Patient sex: M
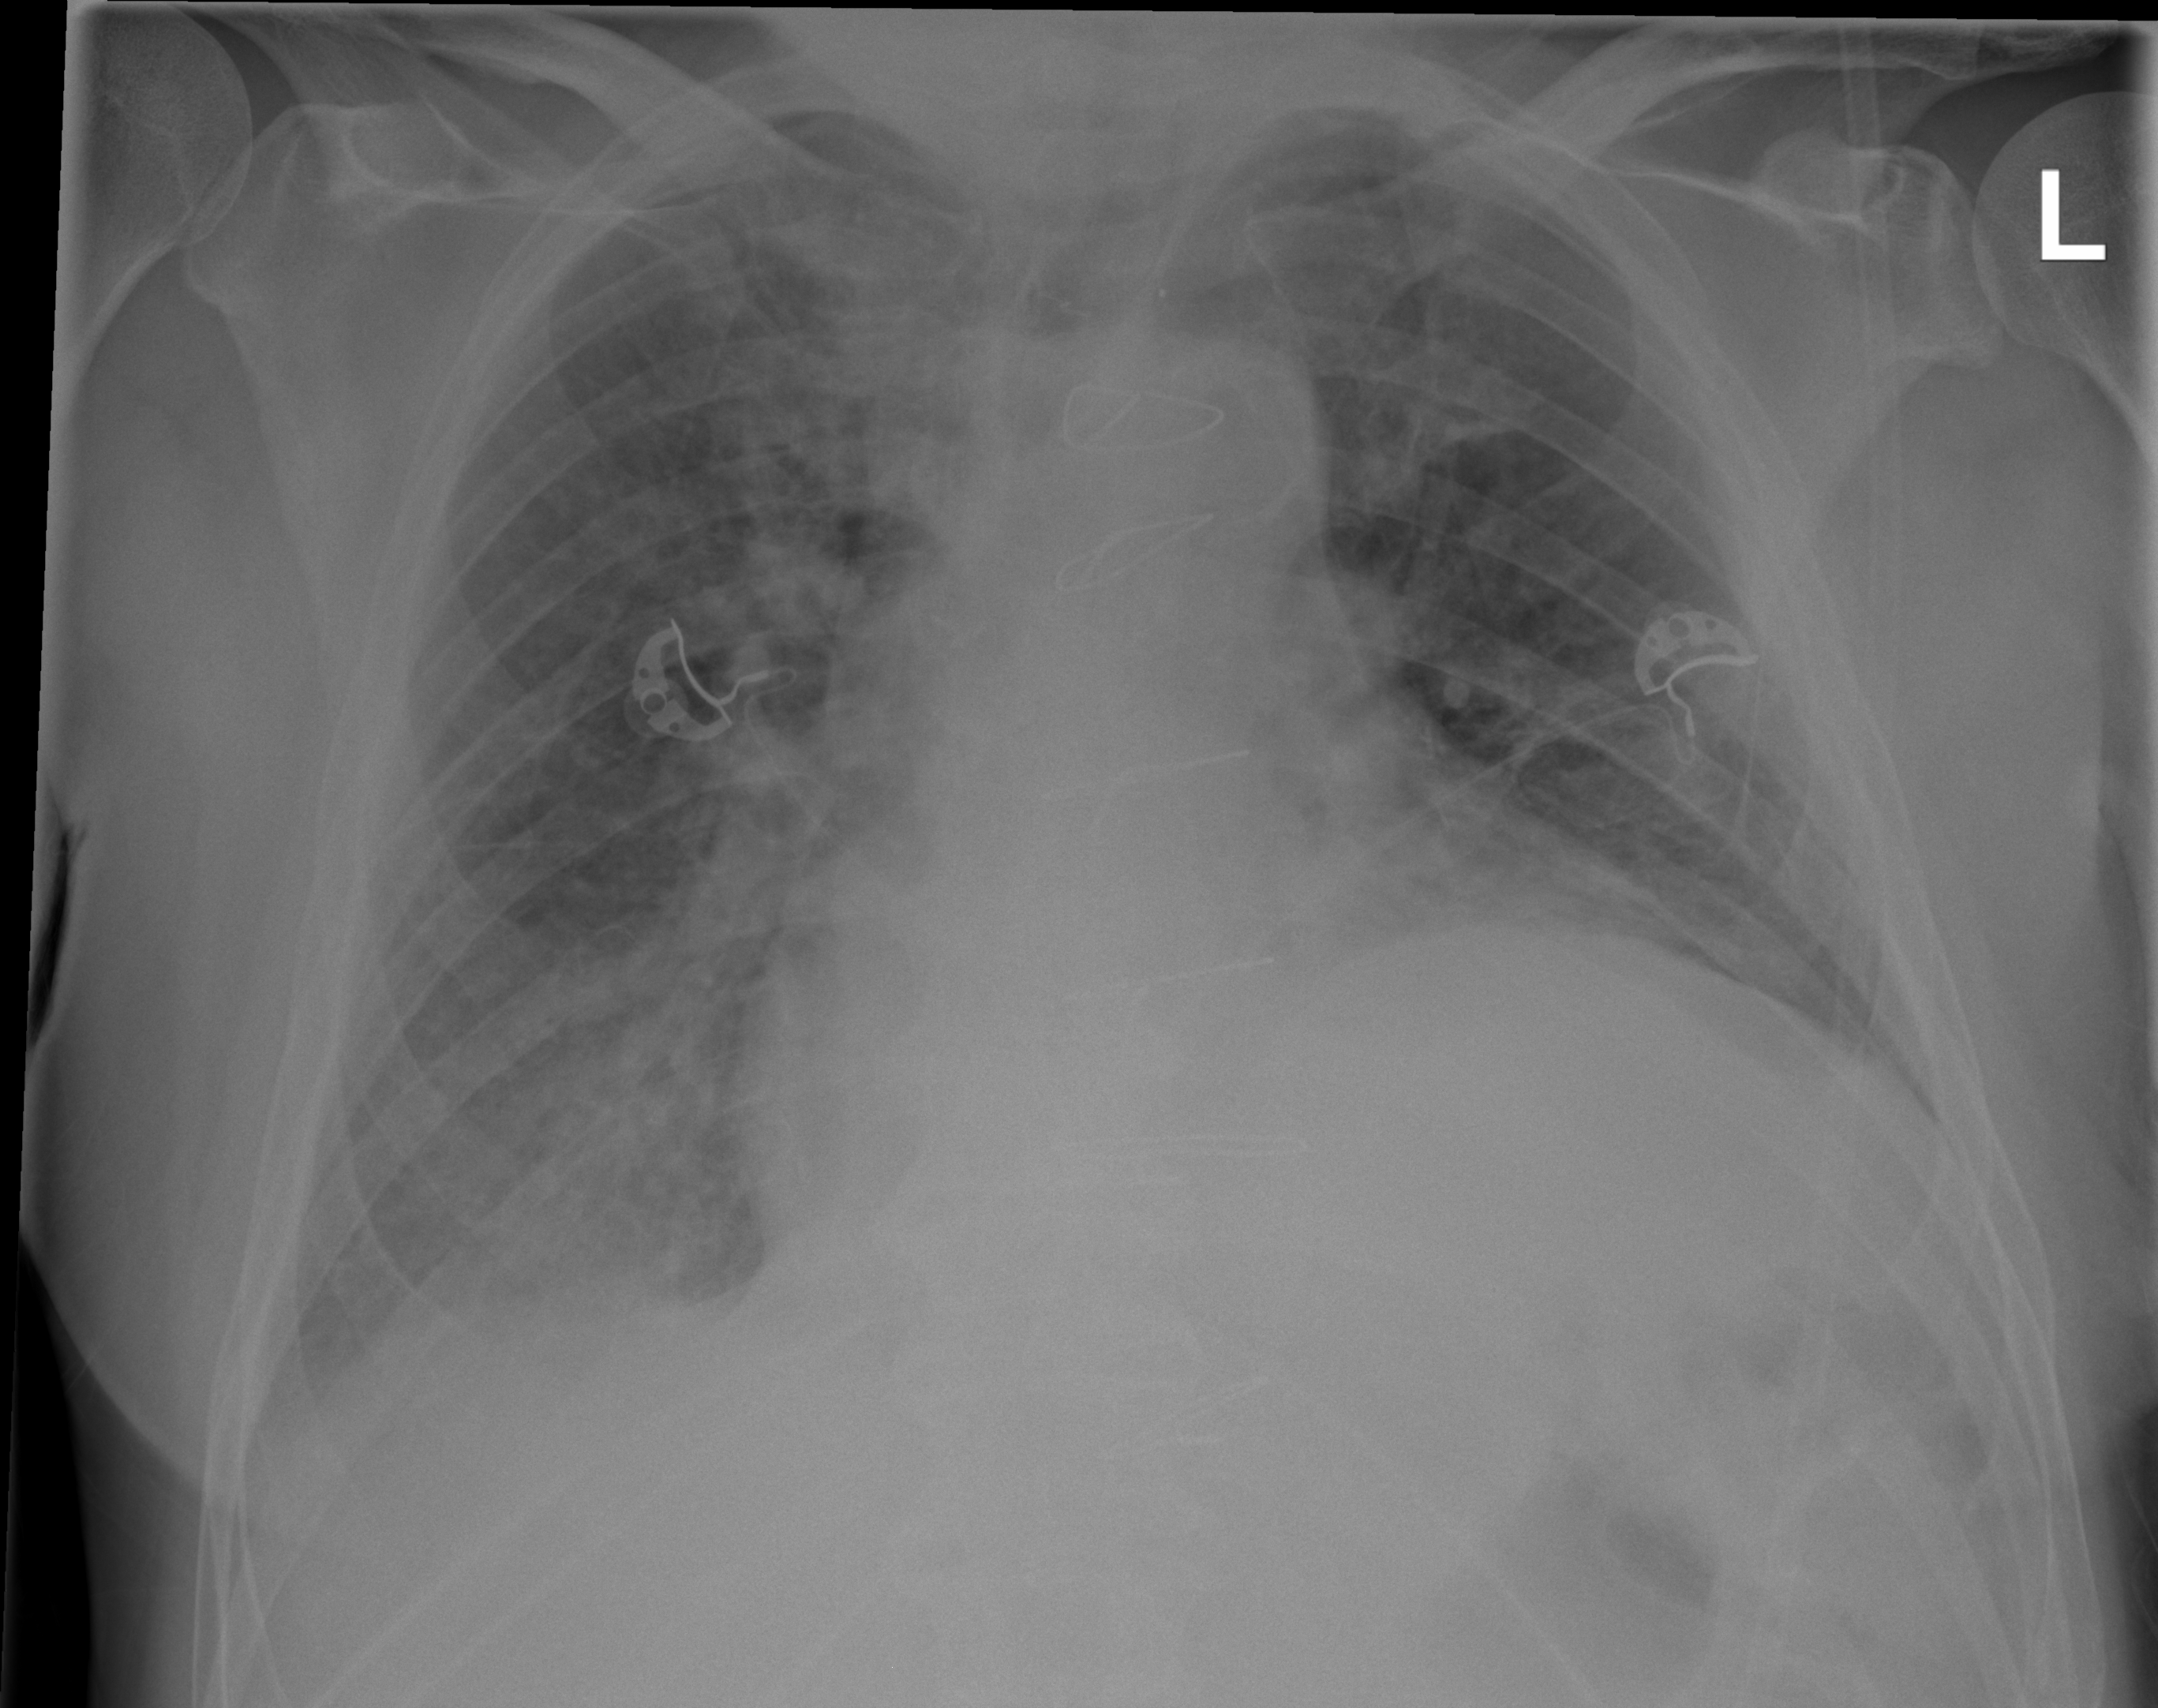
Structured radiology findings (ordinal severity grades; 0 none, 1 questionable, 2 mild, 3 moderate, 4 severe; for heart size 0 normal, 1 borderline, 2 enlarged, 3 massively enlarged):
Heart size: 3
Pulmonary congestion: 3
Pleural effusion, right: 2
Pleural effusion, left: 0
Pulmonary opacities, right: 2
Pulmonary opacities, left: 0
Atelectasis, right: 0
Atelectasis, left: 2